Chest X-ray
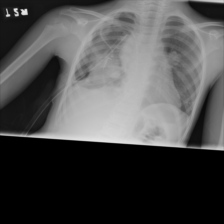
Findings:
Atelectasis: negative
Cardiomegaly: negative
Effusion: negative
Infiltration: negative
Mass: negative
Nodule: negative
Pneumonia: negative
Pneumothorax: positive
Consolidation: negative
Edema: negative
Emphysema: negative
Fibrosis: negative
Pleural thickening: negative
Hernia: negative